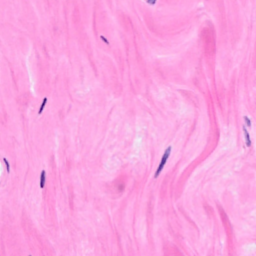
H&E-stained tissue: Breast